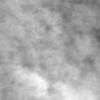
Label: no_change